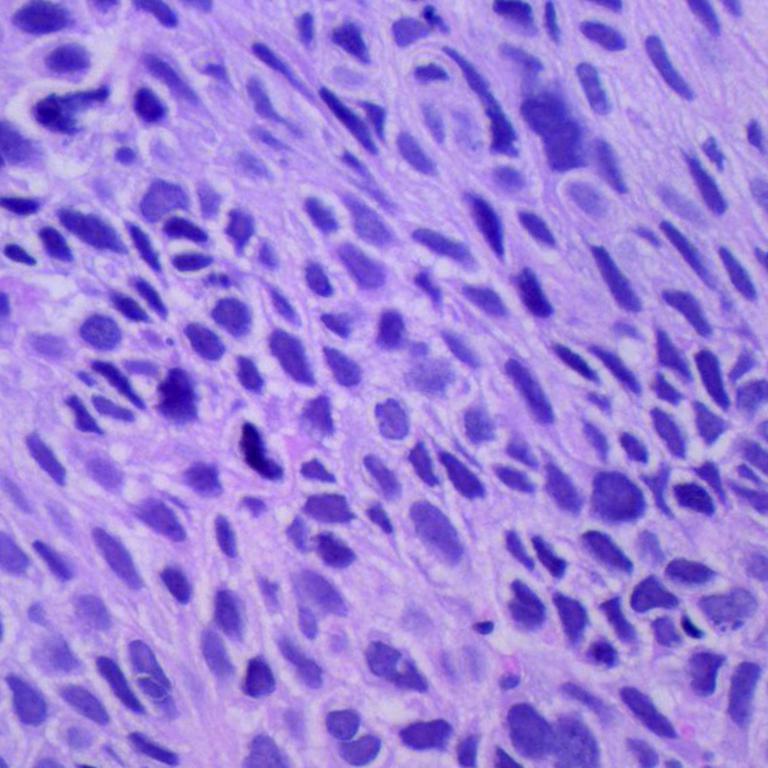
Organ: lung
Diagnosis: squamous carcinomas